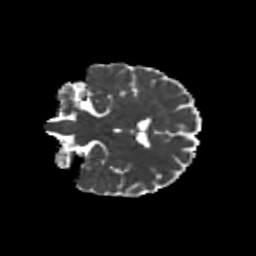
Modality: MD
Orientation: coronal
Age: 27
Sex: female
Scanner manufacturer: siemens
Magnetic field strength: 3 T
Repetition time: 8.6 s
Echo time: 0.095 s